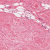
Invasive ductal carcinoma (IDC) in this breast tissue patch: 0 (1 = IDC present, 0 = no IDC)